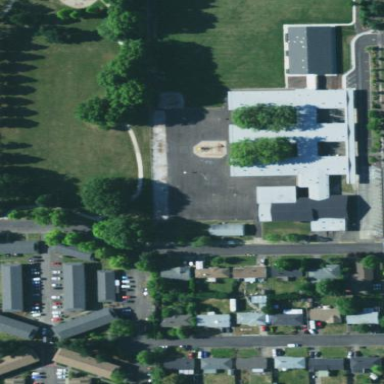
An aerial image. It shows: Pedestrian road within schoolyard.